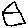
Label: house